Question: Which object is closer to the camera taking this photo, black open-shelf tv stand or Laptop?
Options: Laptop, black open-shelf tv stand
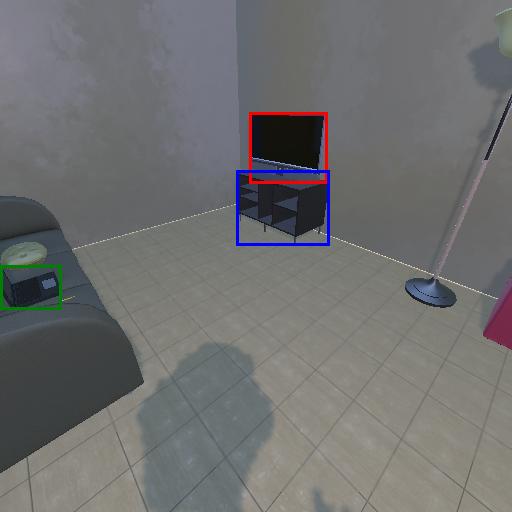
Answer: Laptop